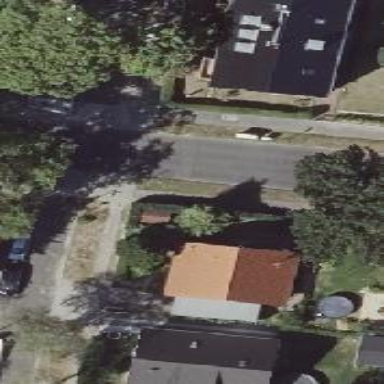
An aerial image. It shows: Sidewalk.